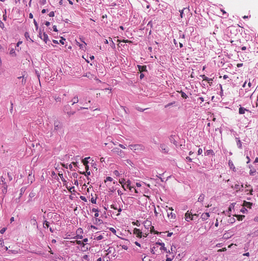
Tumor epithelial tissue: no
Tumor-associated stroma tissue: yes
Normal tissue: no